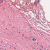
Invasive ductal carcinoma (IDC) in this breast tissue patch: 0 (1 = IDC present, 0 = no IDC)